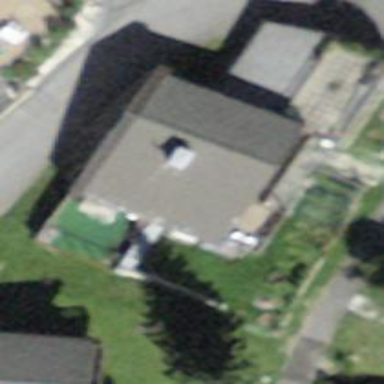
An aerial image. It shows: Building with tiled roof.